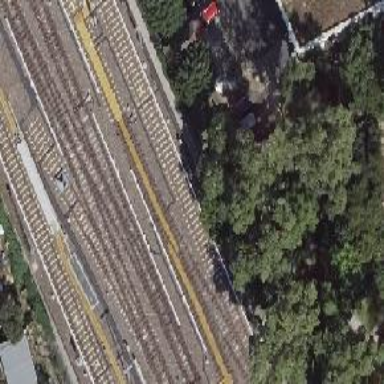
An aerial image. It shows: Yard area with electrified bottom rail.